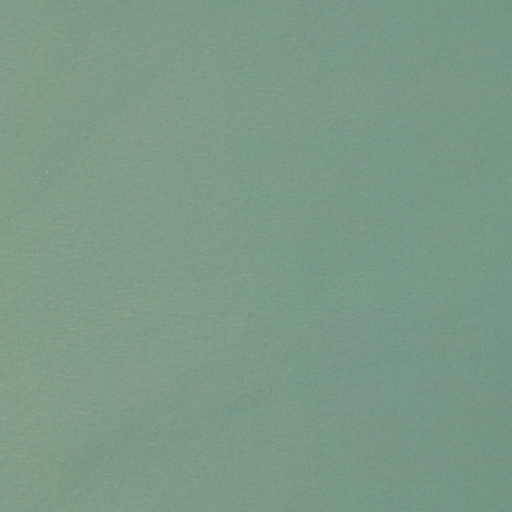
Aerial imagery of island in Connecticut named Lobster Rock containing only open water